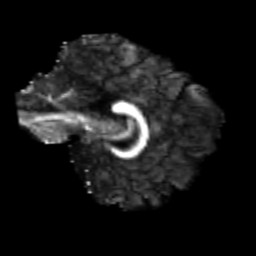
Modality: FA
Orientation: sagittal
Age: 23
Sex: male
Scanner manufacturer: siemens
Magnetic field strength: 3 T
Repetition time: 3.5 s
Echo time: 0.125 s